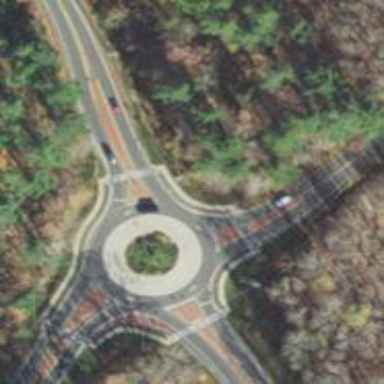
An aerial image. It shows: Secondary road leading to roundabout.